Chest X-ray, PA view. Patient: 27 years old, sex F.
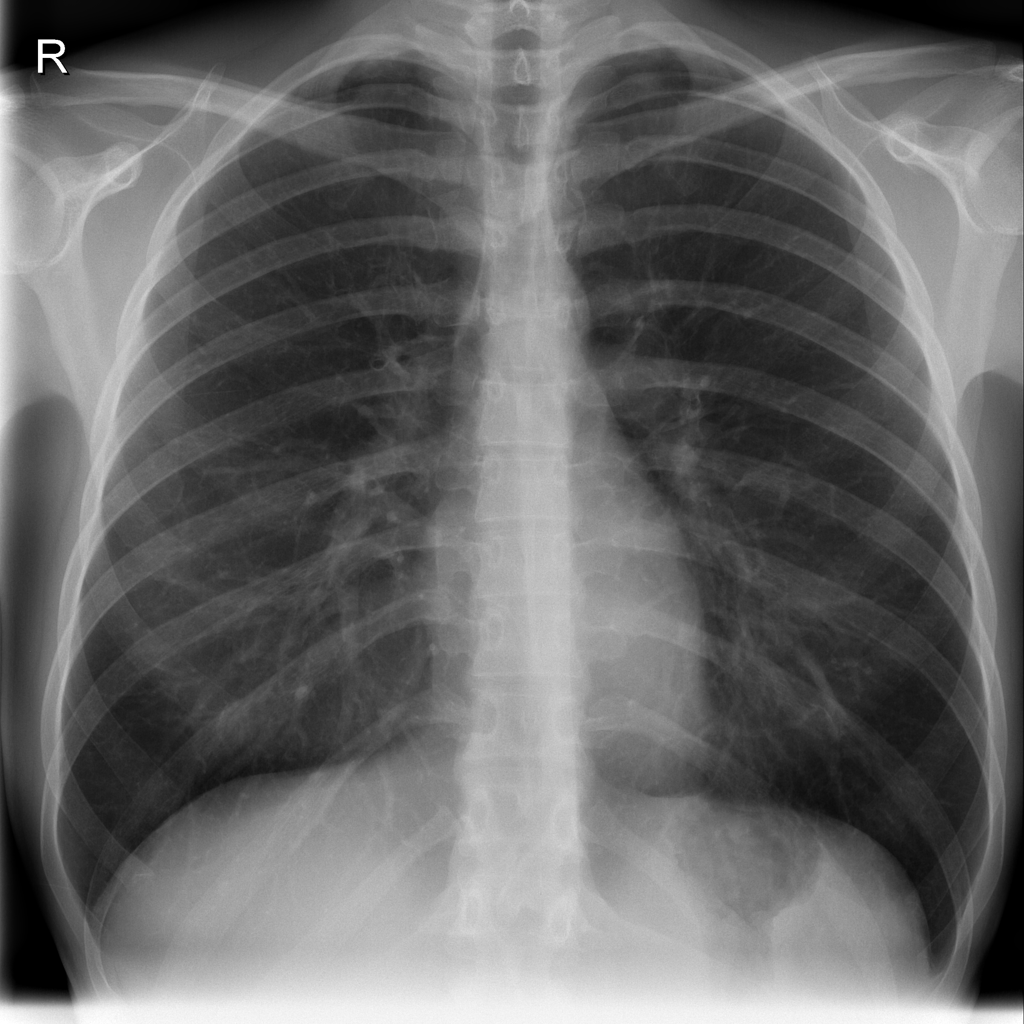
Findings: No Finding